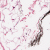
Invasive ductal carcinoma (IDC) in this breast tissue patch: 0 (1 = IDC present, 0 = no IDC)